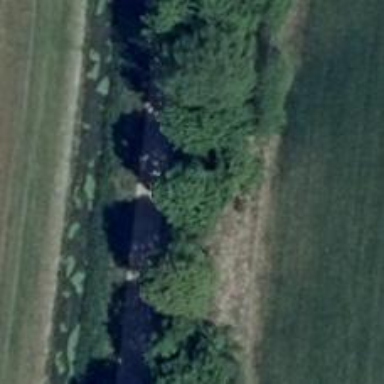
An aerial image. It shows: Row of deciduous broadleaved trees.